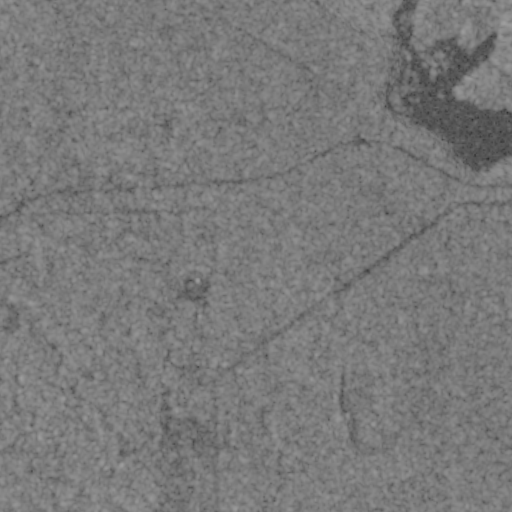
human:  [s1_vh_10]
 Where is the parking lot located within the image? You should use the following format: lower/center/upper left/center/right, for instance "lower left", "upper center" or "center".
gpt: The parking lot is located in the upper right of the image.
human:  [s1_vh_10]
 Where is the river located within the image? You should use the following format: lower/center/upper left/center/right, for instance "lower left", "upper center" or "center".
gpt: The river is located in the upper of the image.
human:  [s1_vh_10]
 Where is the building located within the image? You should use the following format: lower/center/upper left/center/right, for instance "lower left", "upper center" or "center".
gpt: There is no building in the image.

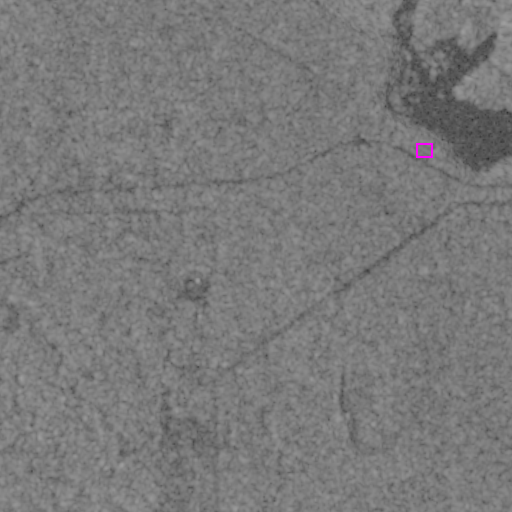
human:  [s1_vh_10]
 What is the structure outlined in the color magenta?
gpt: The structure outlined in magenta is a parking lot.
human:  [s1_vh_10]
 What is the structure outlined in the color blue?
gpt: There is no blue outline.